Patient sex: M
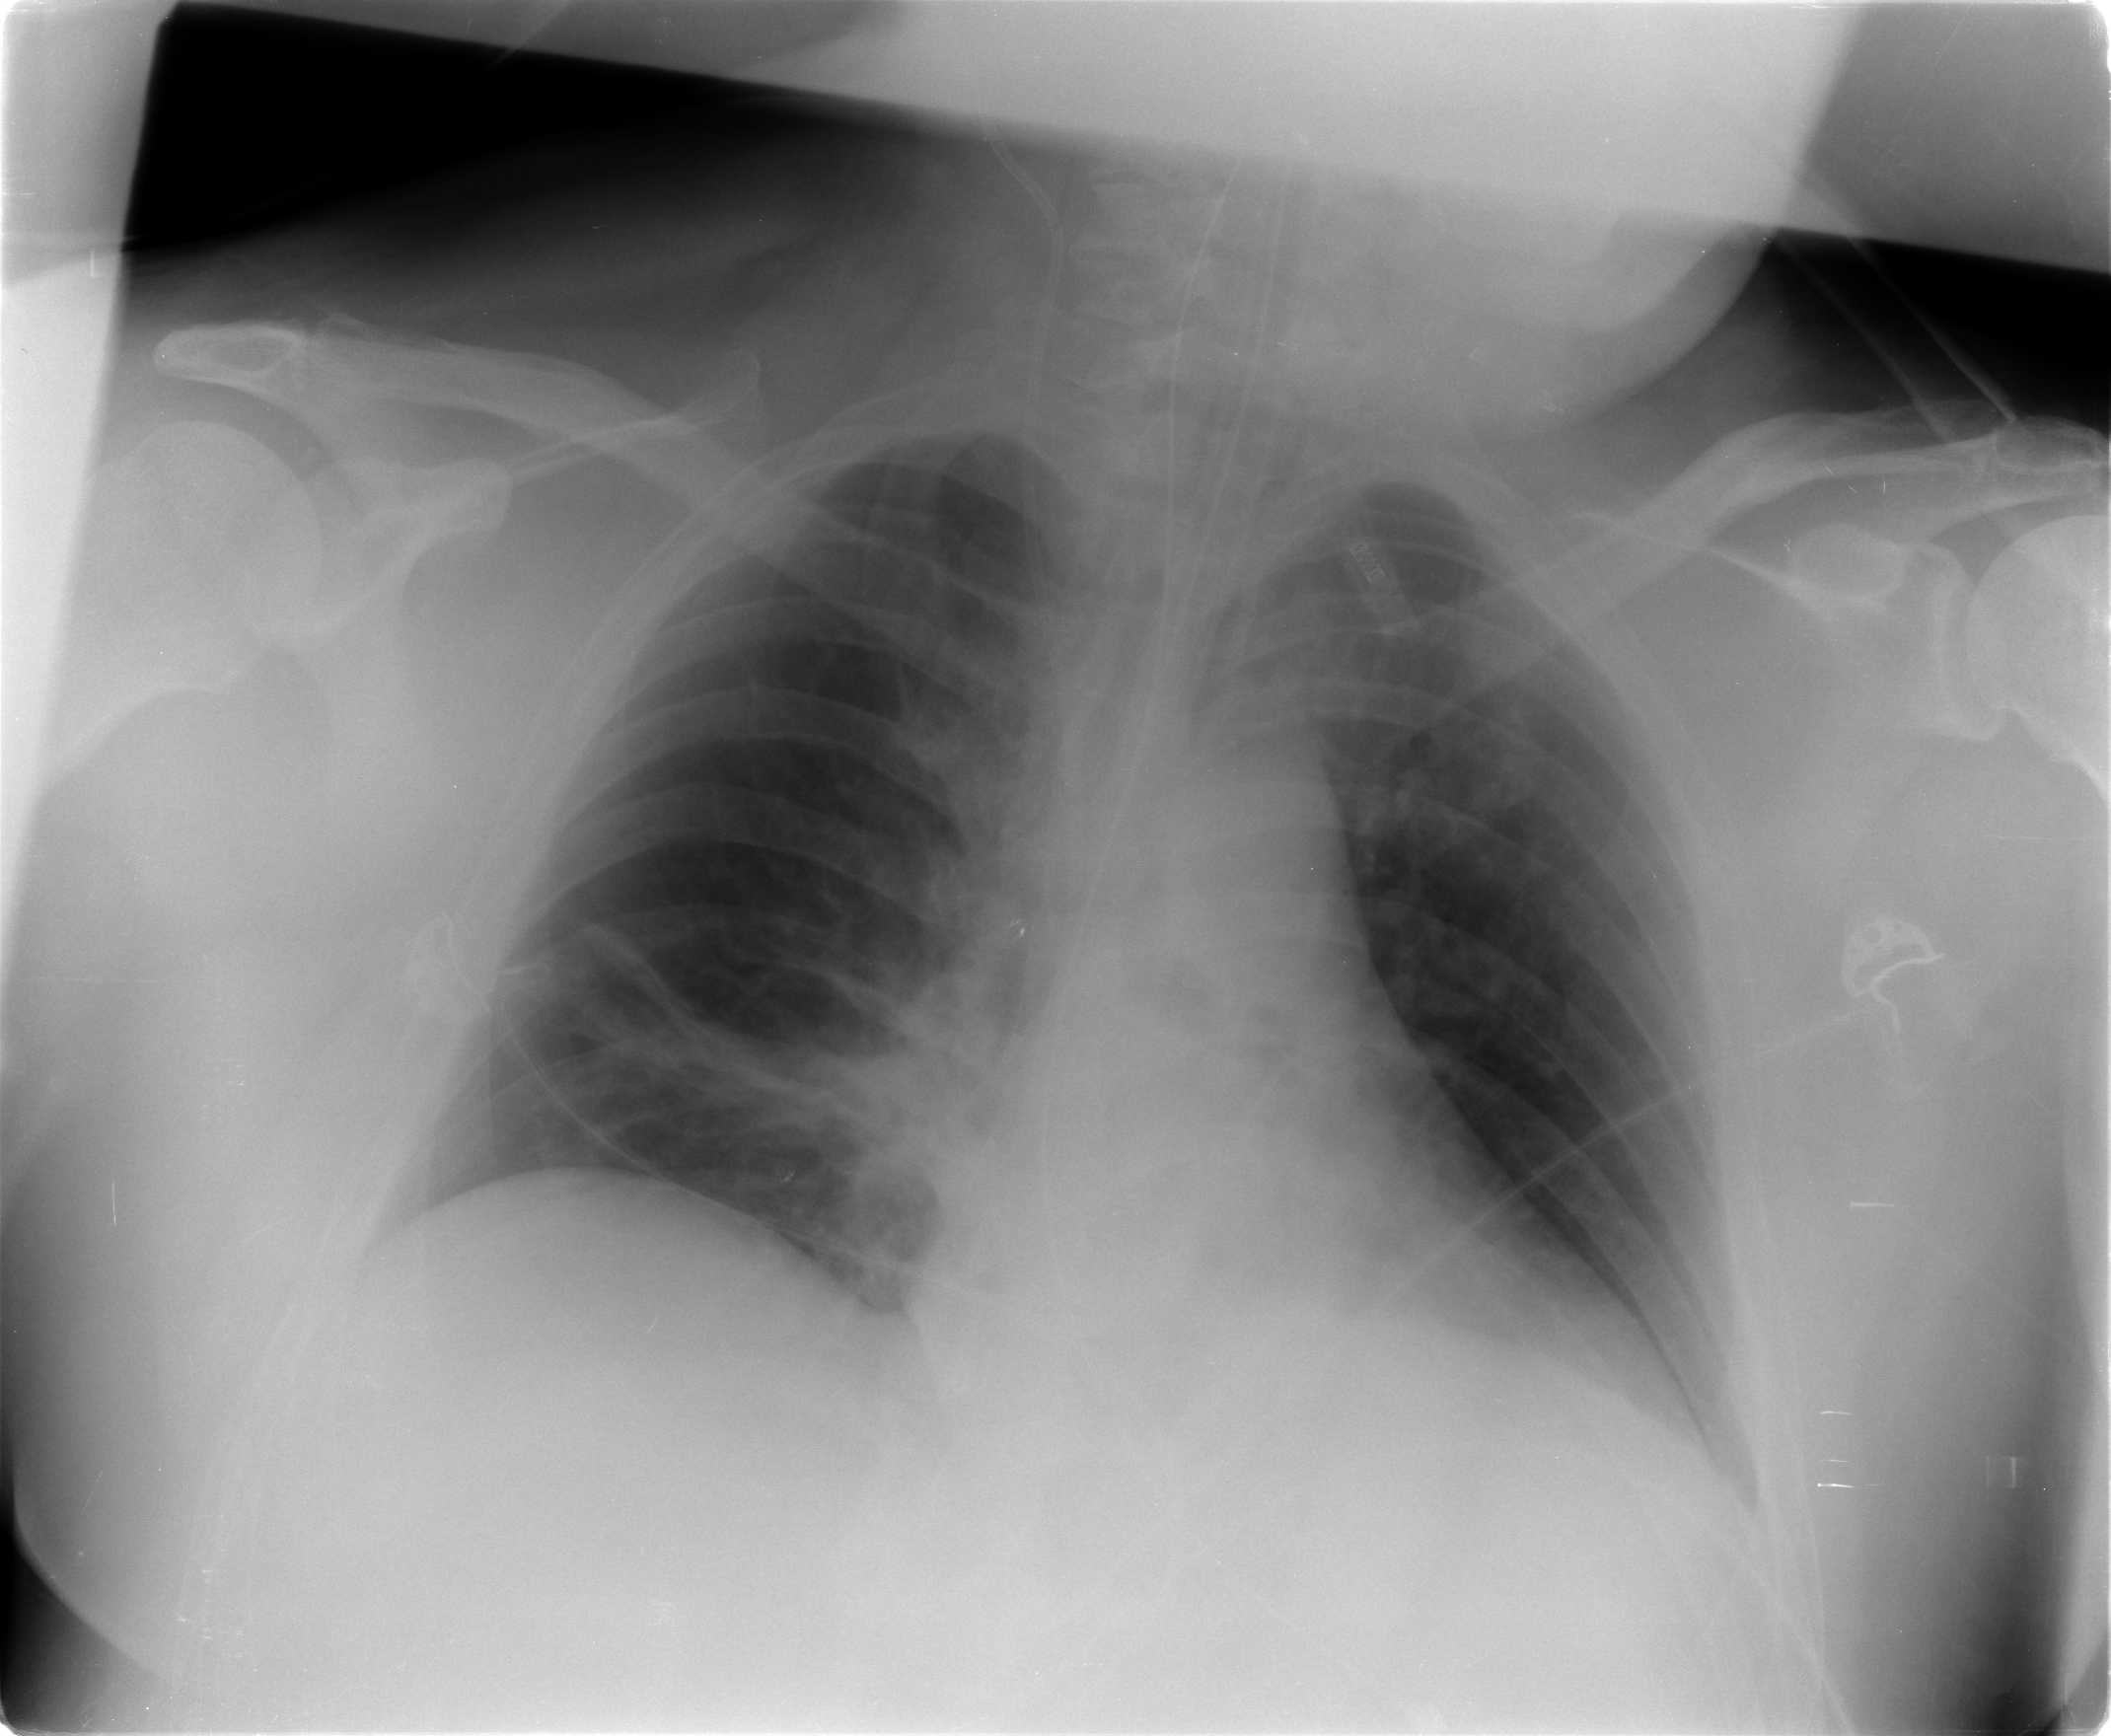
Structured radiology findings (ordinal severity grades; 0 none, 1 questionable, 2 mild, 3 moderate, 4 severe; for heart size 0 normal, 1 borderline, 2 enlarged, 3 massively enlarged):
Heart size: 0
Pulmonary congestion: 2
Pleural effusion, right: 0
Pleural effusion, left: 0
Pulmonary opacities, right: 0
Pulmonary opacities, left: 0
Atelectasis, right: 2
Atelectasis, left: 0